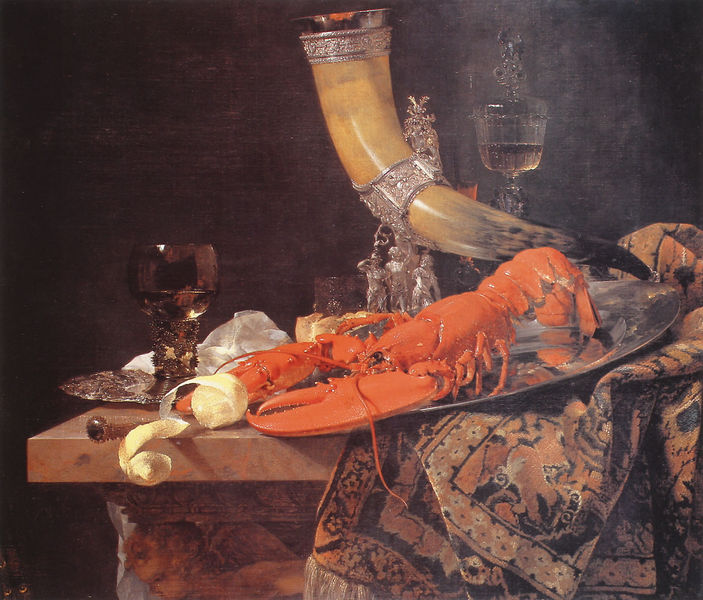
Titel: Trinkhorn mit einem Hummer auf einem Tisch
Künstler: Willem Kalf
Institution: London, National Gallery
Schlagwörter: dunkel, glas, hell, licht, marmor, schwarz, tisch, rot, tuch, teppich, trinken, schale, teller, horn, tischdecke, trinkhorn, spiegelung, kelch, decke, stilleben, stillleben, fancy, essen, wein, serviette, becher, hummer, krabbe, scheren, gefäss, tischplatte, mahlzeit, römer, üppig, zitrone, krebs, deckelpokal, geschält, trinlken, geschälte zitrone, image of food highlighting a lobster, royal dinner, wine, makes me feel happy, fresh